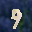
Label: 9